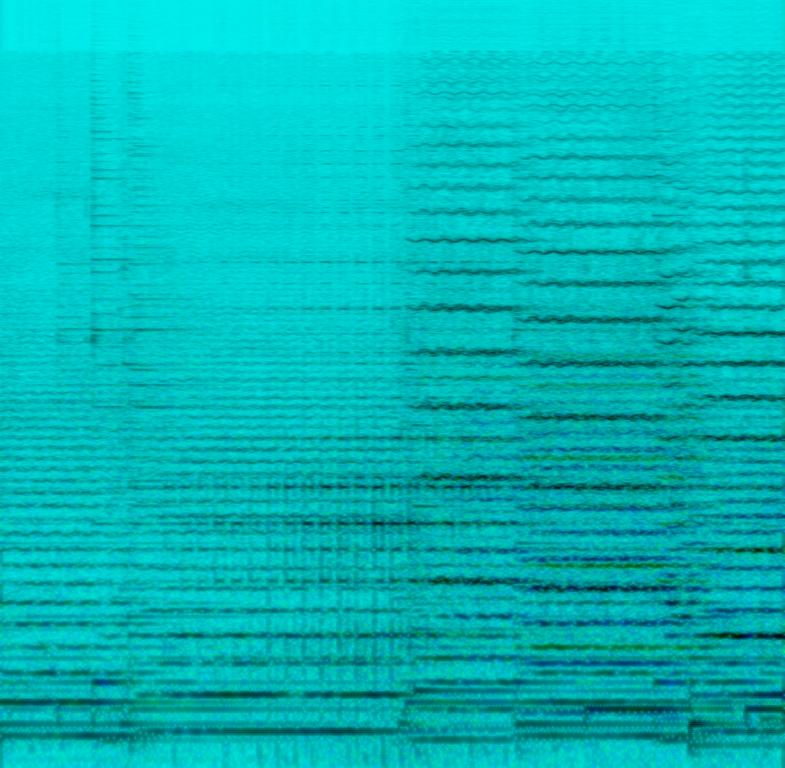
This clip feels like a magical fairytale. It features layers of violin that are somewhat orchestral in their arrangement, on top of acoustic guitar arpeggios that cut through the legato violin melodies. At the beginning, there is a warm synth that sounds a little bit like an accordion - rapid chord stabs are played there in eighth notes.